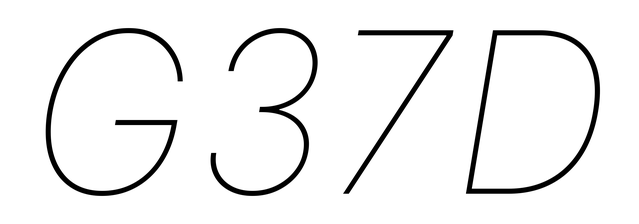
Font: Inter-Italic_Thin_Italic